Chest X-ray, PA view. Patient: 19 years old, sex M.
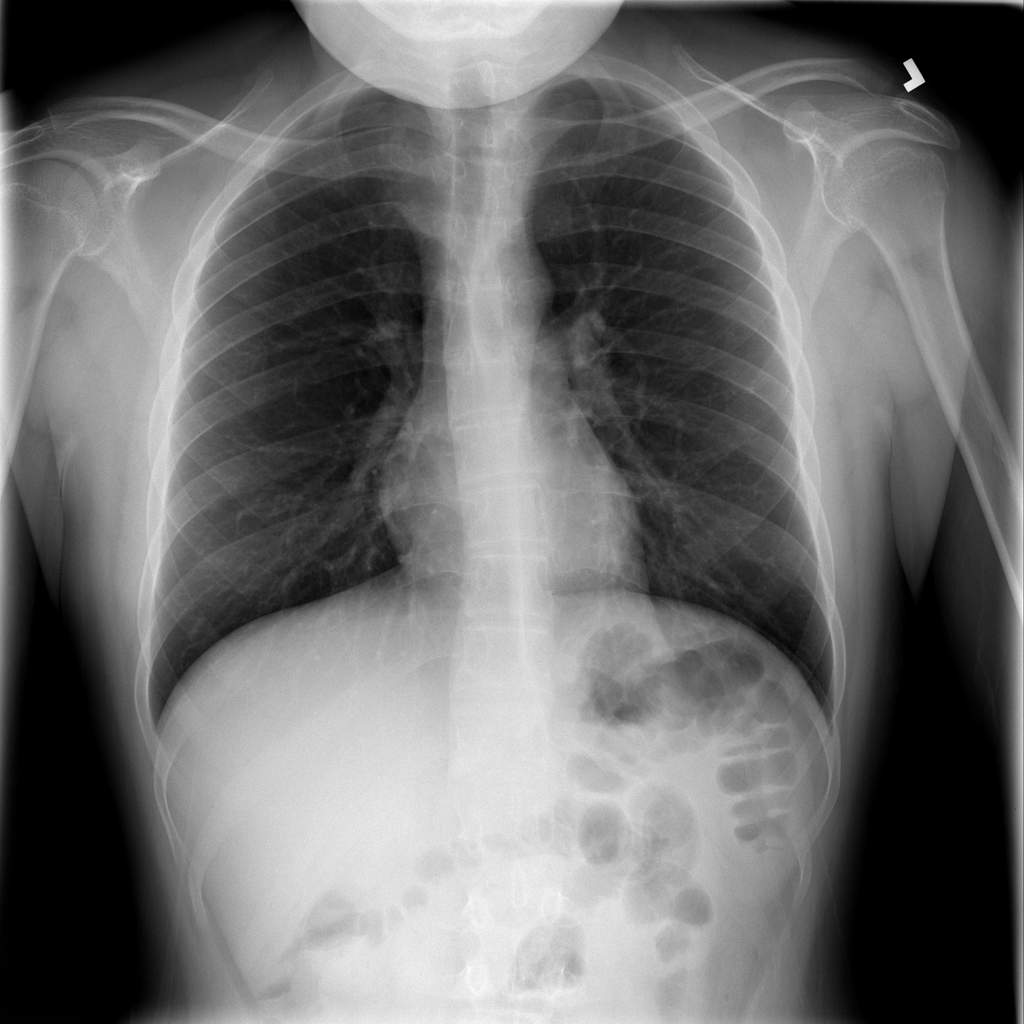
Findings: No Finding